Field crop: tomato
Growth stage: 2
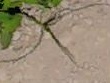
Species: cyperus